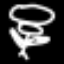
Label: angel